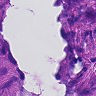
Metastatic tissue present: yes